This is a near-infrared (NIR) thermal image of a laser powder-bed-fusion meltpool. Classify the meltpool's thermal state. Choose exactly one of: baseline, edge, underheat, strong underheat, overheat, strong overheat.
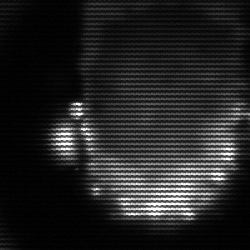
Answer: baseline